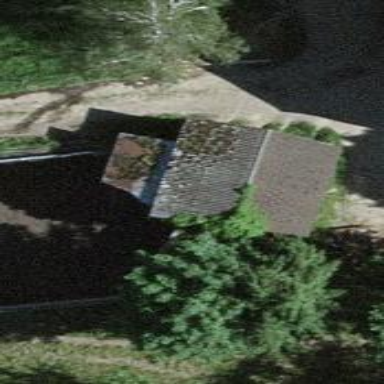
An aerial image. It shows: Barn.